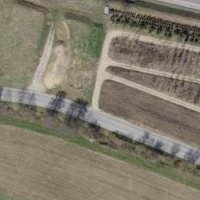
EUNIS habitat code: 57
Species observed at this site:
Scaeva selenitica